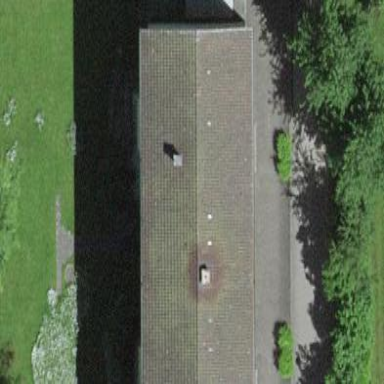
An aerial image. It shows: Gabled roof on residential building.